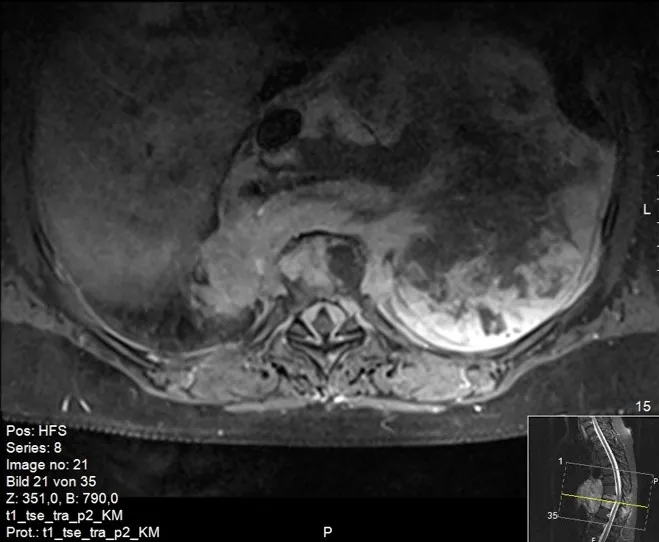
T1-weighted, contrast enhanced transverse MR image of the thoracic spine. Inhomogeneous gadolinium distribution. Solid mass in the posterior inferior mediastinum with spinal canal infiltration and myelon compression.
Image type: radiology (mri)